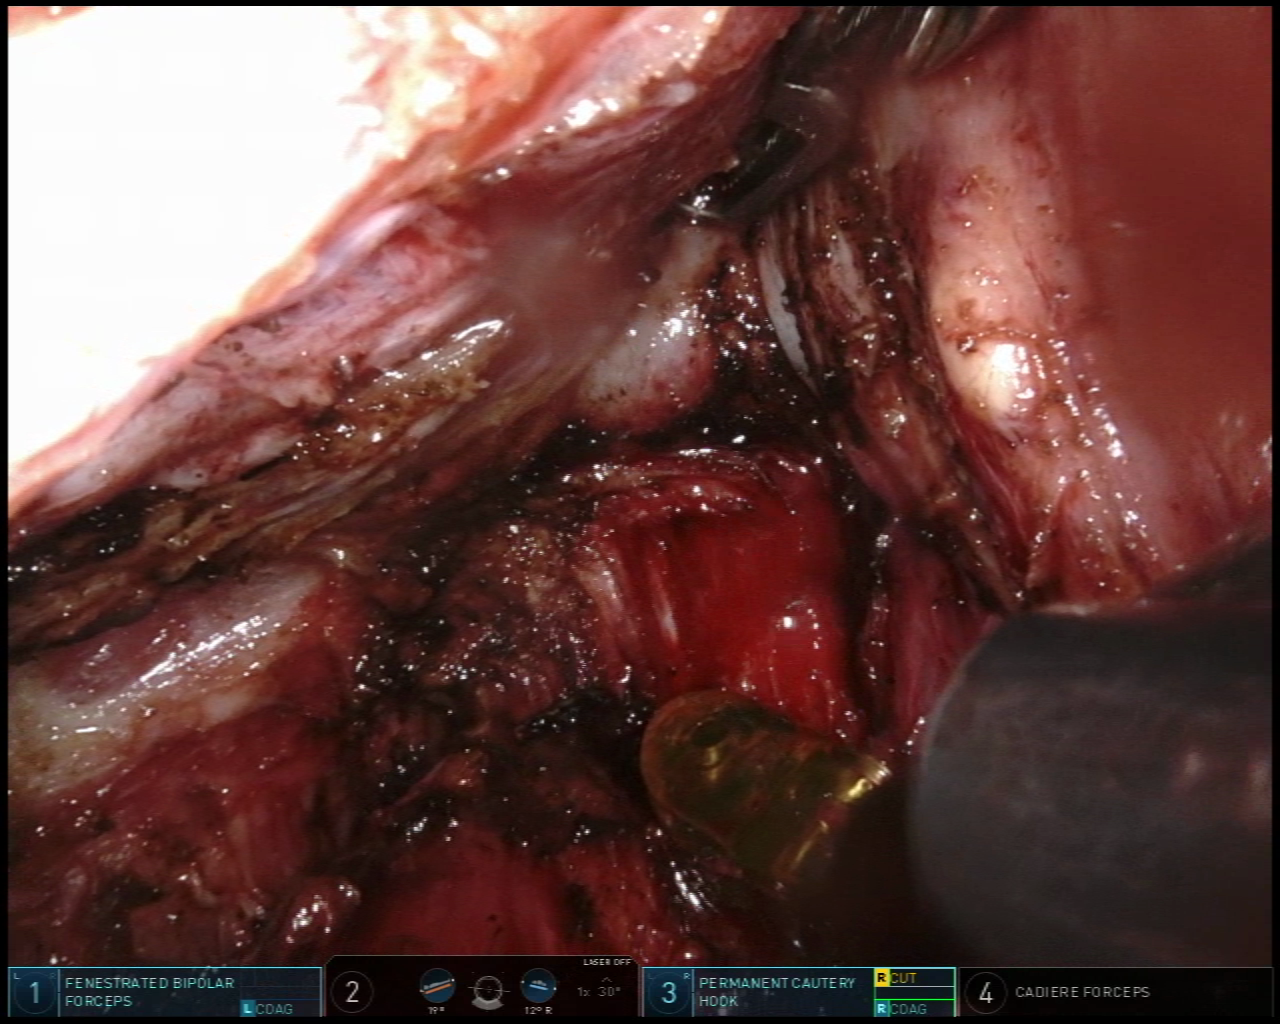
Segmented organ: vesicular_glands
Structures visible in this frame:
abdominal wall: no
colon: no
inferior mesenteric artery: no
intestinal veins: no
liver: no
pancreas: no
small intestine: no
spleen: no
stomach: no
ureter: no
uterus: no
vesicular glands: yes